Question: I created simple WCF web service project and enable the soap and rest service on it.
The soap service works fine but I can't use the rest service and help page.
Here is how I did it:
1. my web service class: [OperationContract]
[WebInvoke(Method = "GET", BodyStyle = WebMessageBodyStyle.Bare, ResponseFormat = WebMessageFormat.Json,
UriTemplate = "/InsertWithDate/personTypeName({personTypeName})/accessName({accessName})/firstName({firstName})/lastName({lastName})/nationalID({nationalID})/email({email})/userName({userName})/passwordHash({passwordHash})/genderName({genderName})/statusName({statusName})")]
[Description("Description for GET /InsertWithDate")]
string InsertWithDate(string personTypeName, string accessName, string firstName, string lastName, string nationalID, string email, string userName, string passwordHash, string genderName, string statusName);
2. my web.config file: <?xml version="1.0"?>
<configuration>
<appSettings>
<add key="aspnet:UseTaskFriendlySynchronizationContext"
value="true" />
<!-- (Log4net diagnostics) -->
<add key="log4net.Internal.Debug" value="true"/>
</appSettings>
<system.web>
<compilation debug="true" targetFramework="4.5" />
<httpRuntime targetFramework="4.5"/>
</system.web>
<system.serviceModel>
<!-- Add Rest service -->
<services>
<service name="WcfWebService.TestWS"
behaviorConfiguration="ServiceBehavior">
<!-- Use a bindingNamespace to eliminate tempuri.org.
bindingNamespace="http://contoso.com/services" -->
<endpoint
address="soap"
binding="basicHttpBinding"
contract="WcfWebService.ITestWS"/>
<endpoint
address="rest"
binding="webHttpBinding"
behaviorConfiguration="http"
contract="WcfWebService.ITestWS"/>
<endpoint
address="mex"
binding="mexHttpBinding"
contract="IMetadataExchange" />
</service>
</services>
<behaviors>
<serviceBehaviors>
<!-- Web service behavior (All kind of web Services hast it) -->
<behavior name="ServiceBehavior">
<serviceMetadata httpGetEnabled="true" httpsGetEnabled="true"/>
<serviceDebug includeExceptionDetailInFaults="true"/>
</behavior>
</serviceBehaviors>
<!-- Rest service behavier) -->
<endpointBehaviors>
<behavior name="http">
<webHttp/>
</behavior>
</endpointBehaviors>
</behaviors>
<protocolMapping>
<add binding="basicHttpsBinding" scheme="https" />
</protocolMapping>
<serviceHostingEnvironment aspNetCompatibilityEnabled="true"
multipleSiteBindingsEnabled="true" />
<standardEndpoints>
<webHttpEndpoint>
<standardEndpoint name="" helpEnabled="true"
automaticFormatSelectionEnabled="true"/>
</webHttpEndpoint>
</standardEndpoints>
</system.serviceModel>
<system.webServer>
<modules runAllManagedModulesForAllRequests="true"/>
<directoryBrowse enabled="true"/>
</system.webServer>
</configuration>
Now when I try these pages:
1. localhost:51850/TestWS.svc/help
2. localhost:51850/TestWS.svc/InsertWithDate/help
3. localhost:51850/TestWS.svc/InsertWithDate/personTypeName(10)/accessName(10)/firstName(mn)/lastName(mn)/nationalID(12)/email(a@asd.com)/userName(nvcvncm)/passwordHash(123)/genderName(male)/statusName(d)
The same page appears: Server Error in '/' Application.
thank you.
Update:
there is no error: just this page:

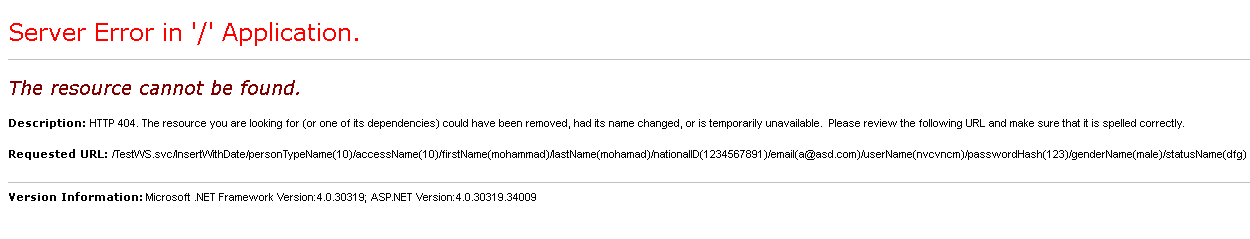
Answer: Sorry my bad: I completely forgot about my REST service Address which it was: rest
and also for enabling the help page I just add '<webHttp helpEnabled="true"/>' to my 'web.conf' file.